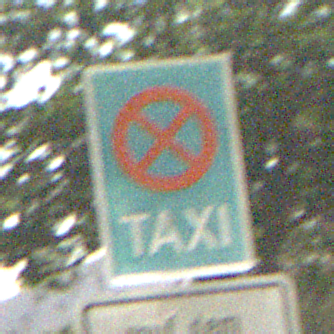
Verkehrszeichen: Taxenstand
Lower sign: SonstigeBeschraenkungen5
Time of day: Night
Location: Outdoor (Nature)
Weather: Clear
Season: NotSpecified
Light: Natural